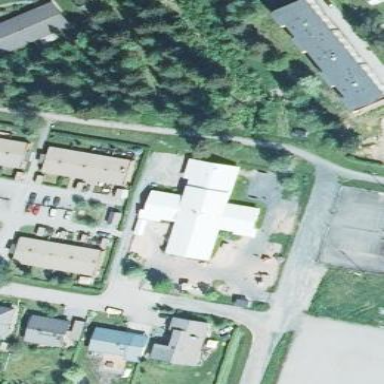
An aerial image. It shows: Building.